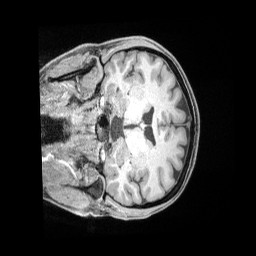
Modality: T1w
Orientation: coronal
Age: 36
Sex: female
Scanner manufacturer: siemens
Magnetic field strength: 3 T
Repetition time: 2 s
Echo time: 0.00211 s